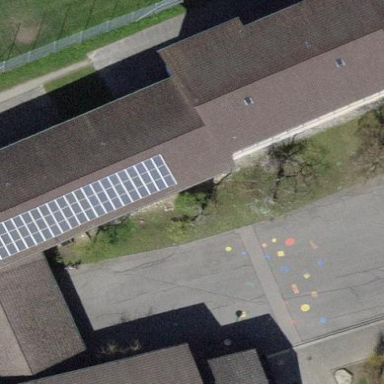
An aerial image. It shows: School building.